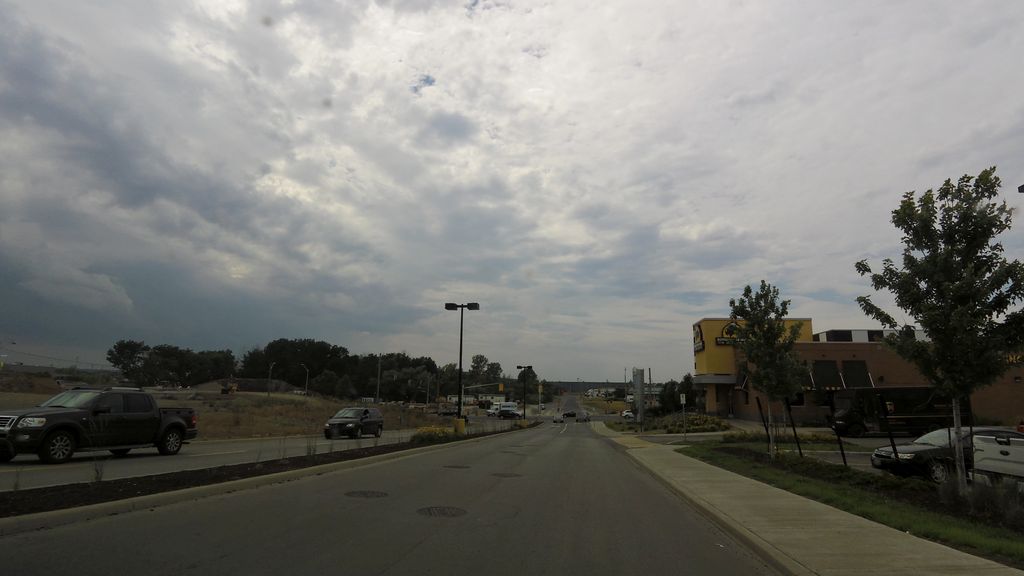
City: hamilton